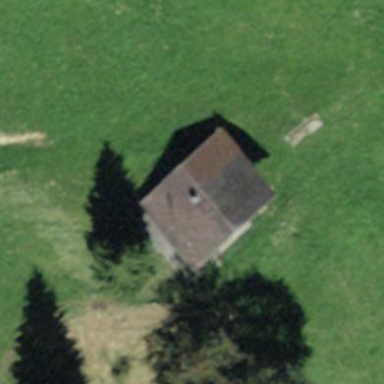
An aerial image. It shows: Farm building.